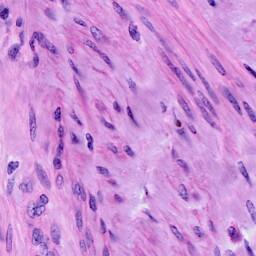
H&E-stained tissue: Cervix